Question: A feature of a forms based application I am developing allows the user to search through a history of records.
The user can search by name, by number, and between dates, and populate the results in a datagridview control.

However, as the form will be used to search for previous records. The ability for the user to select future dates is not required.
Is there a way to prevent the user from selecting future dates, or even grey the future dates out?
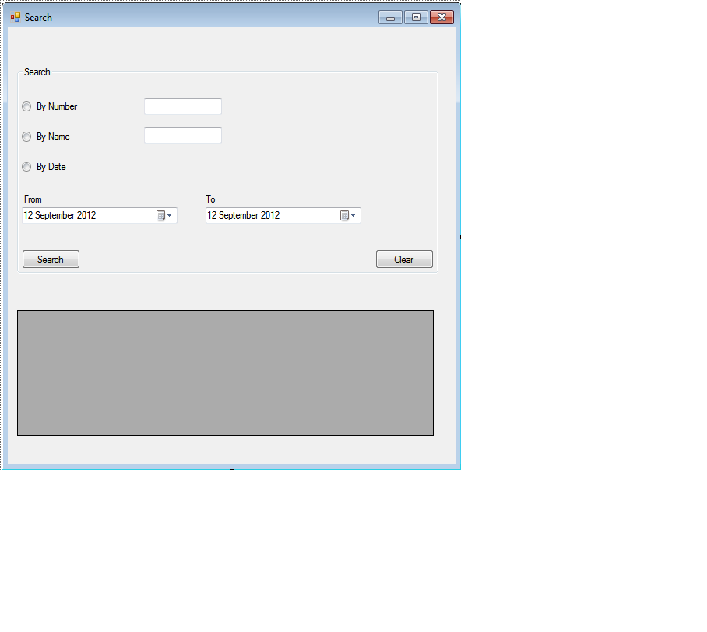
Answer: You can try with code based on 'MaxDate' property
'''
yourControl.MaxDate = DateTime.Today;
'''
Link : <URL>